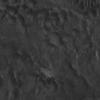
Atmospheric dust classification: not_dusty